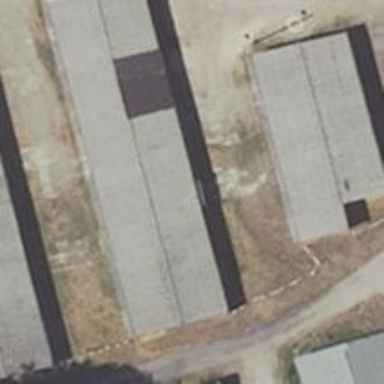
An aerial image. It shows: Group of garages.